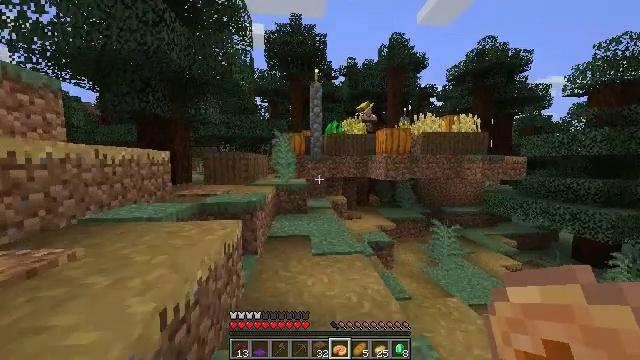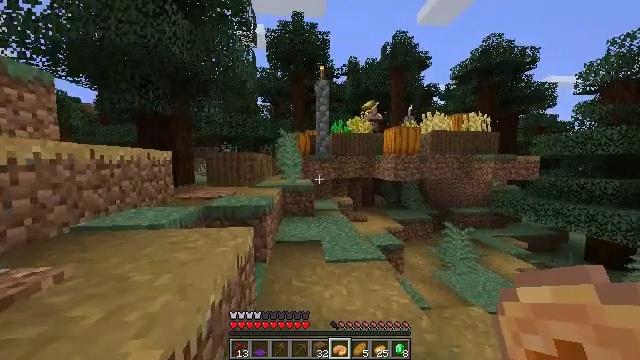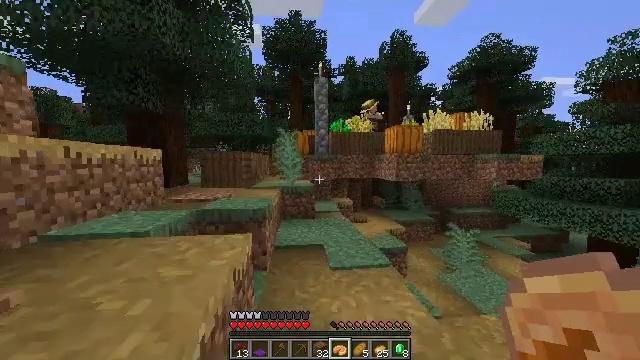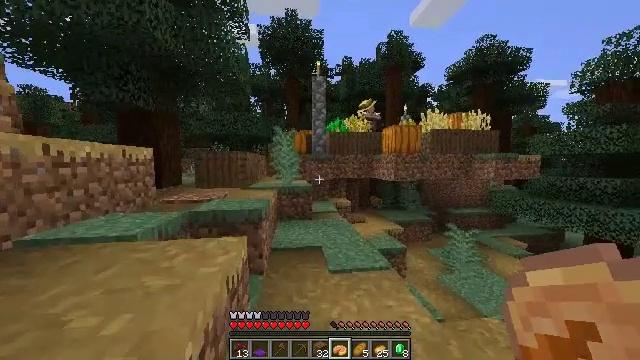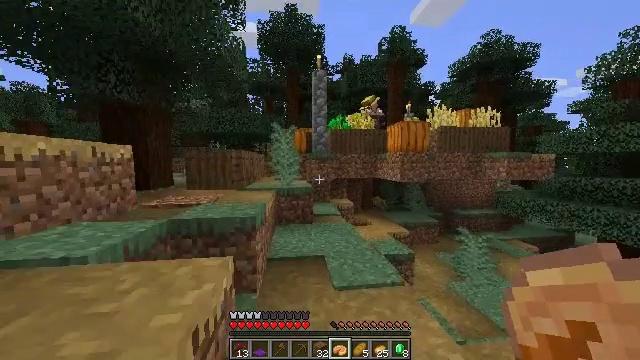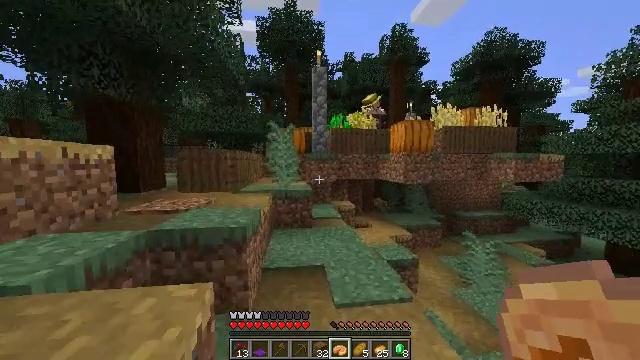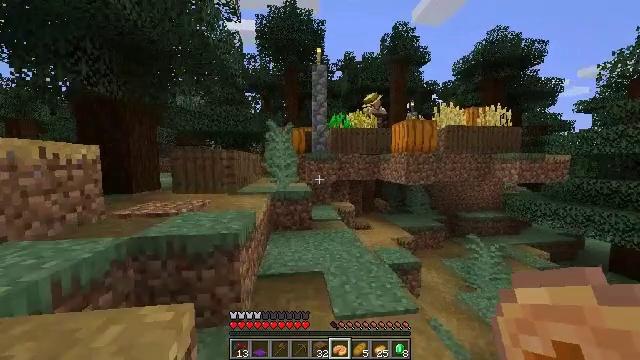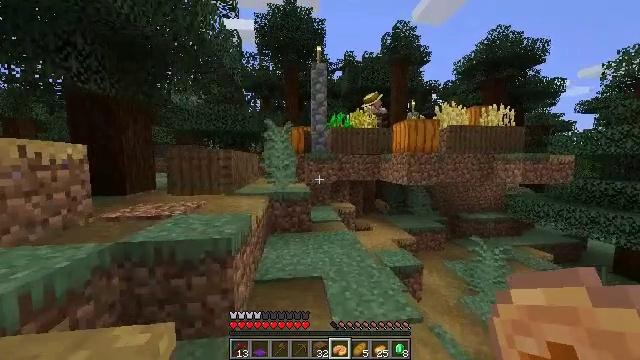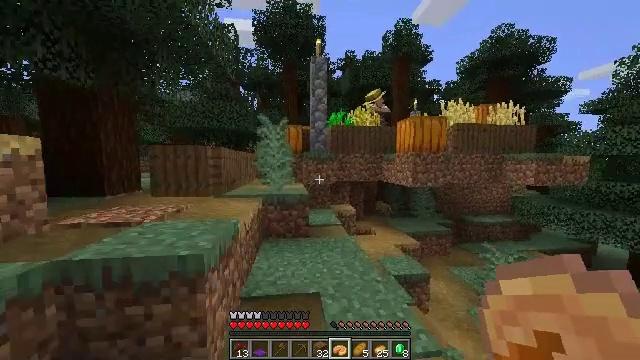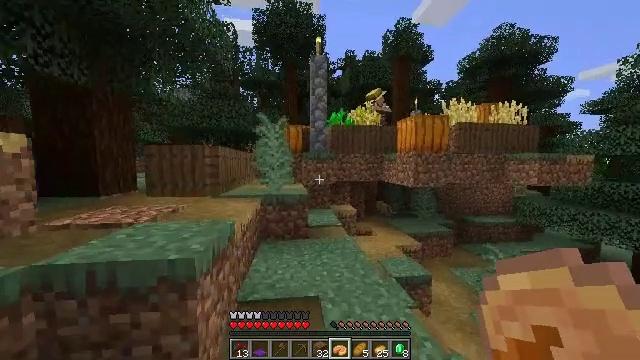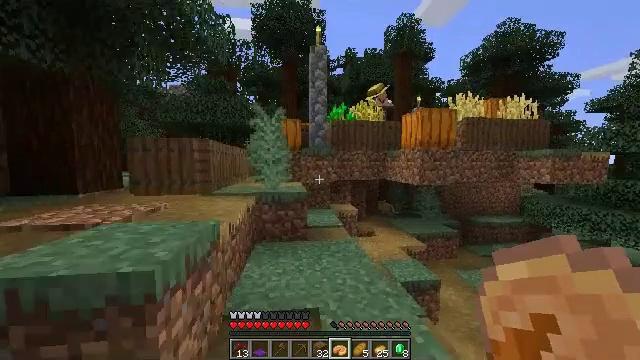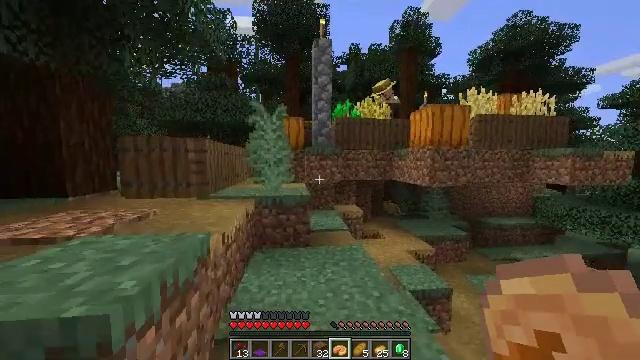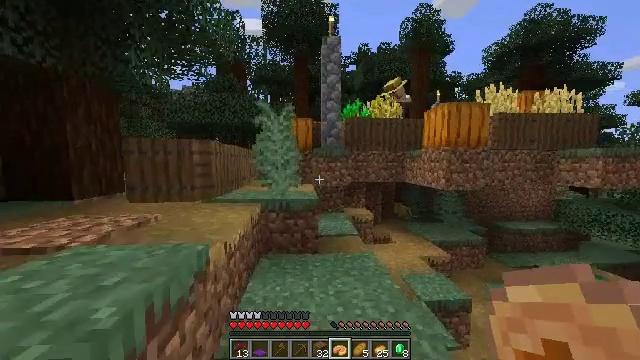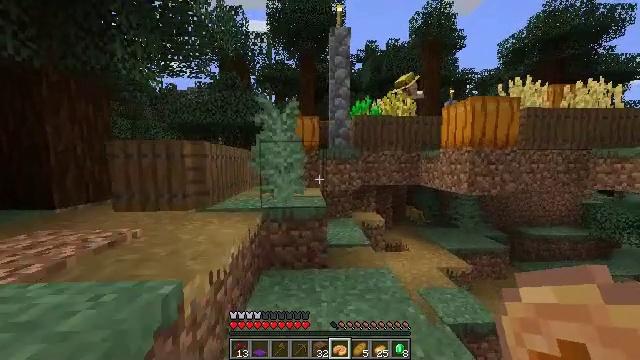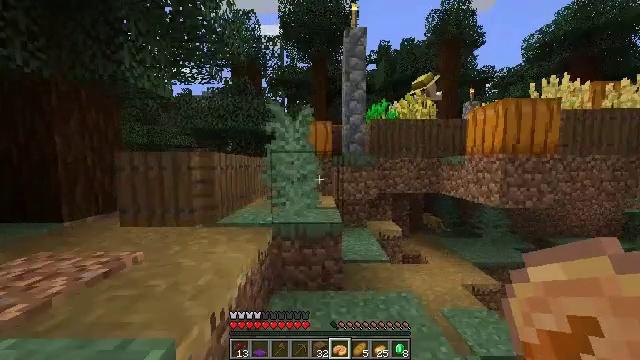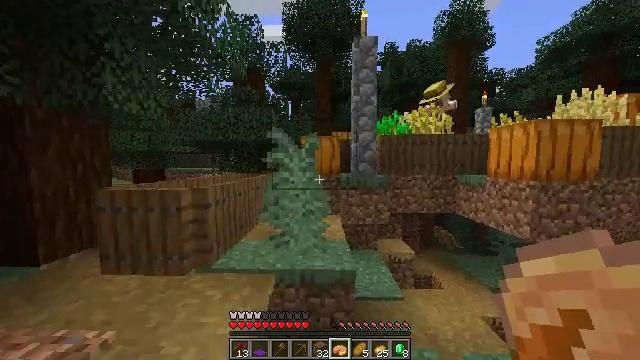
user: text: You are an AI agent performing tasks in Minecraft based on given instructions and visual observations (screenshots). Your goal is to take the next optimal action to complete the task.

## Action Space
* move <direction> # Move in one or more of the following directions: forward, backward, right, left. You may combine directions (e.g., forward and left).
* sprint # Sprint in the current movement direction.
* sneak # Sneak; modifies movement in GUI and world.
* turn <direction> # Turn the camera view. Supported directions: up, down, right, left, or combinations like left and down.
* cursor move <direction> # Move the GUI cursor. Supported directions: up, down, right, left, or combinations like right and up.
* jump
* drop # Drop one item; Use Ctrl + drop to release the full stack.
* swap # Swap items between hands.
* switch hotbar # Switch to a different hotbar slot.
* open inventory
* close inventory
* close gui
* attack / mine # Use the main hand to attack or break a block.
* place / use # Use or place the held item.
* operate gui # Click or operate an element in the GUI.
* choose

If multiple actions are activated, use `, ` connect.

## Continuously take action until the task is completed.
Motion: motion action
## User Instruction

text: Drop a pumpkin pie.
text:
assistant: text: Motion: move forward, sprint
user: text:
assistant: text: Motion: move forward, sprint
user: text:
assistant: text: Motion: move forward, sprint
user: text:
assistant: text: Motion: move forward, sprint
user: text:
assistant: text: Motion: move forward, sprint
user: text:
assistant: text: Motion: move forward, sprint
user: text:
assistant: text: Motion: move forward, sprint
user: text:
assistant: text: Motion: move forward, sprint
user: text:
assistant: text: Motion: move forward, sprint
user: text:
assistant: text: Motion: move forward, sprint
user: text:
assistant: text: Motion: move forward, sprint
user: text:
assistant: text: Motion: move forward, sprint, turn left
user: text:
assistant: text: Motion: move forward, sprint, turn left
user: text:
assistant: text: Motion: move forward and move left, sprint, turn left, jump
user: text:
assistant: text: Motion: move forward and move left, sprint, jump
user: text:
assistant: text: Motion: move forward and move left, sprint, jump
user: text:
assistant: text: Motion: move forward and move left, sprint, jump
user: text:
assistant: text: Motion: move forward and move left, sprint
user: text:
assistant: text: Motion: move forward and move left, sprint
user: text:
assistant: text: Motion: move forward and move left, sprint
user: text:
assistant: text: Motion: move forward and move left, sprint
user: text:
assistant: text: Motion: move forward and move left, sprint
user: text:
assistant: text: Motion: move forward and move left, sprint
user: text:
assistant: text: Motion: move forward and move left, sprint
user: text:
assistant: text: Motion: move forward and move left, sprint
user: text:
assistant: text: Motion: move forward and move left
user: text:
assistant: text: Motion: move forward, turn right
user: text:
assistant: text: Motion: move forward, turn right
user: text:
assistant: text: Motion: move forward
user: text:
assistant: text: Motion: move forward